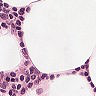
Metastatic tissue present: no